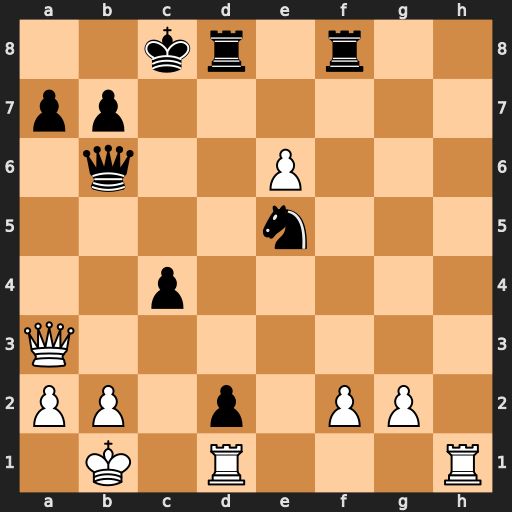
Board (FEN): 2kr1r2/pp6/1q2P3/4n3/2p5/Q7/PP1p1PP1/1K1R3R
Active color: w
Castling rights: -
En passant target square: -
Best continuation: e7 Qg6+ Ka1